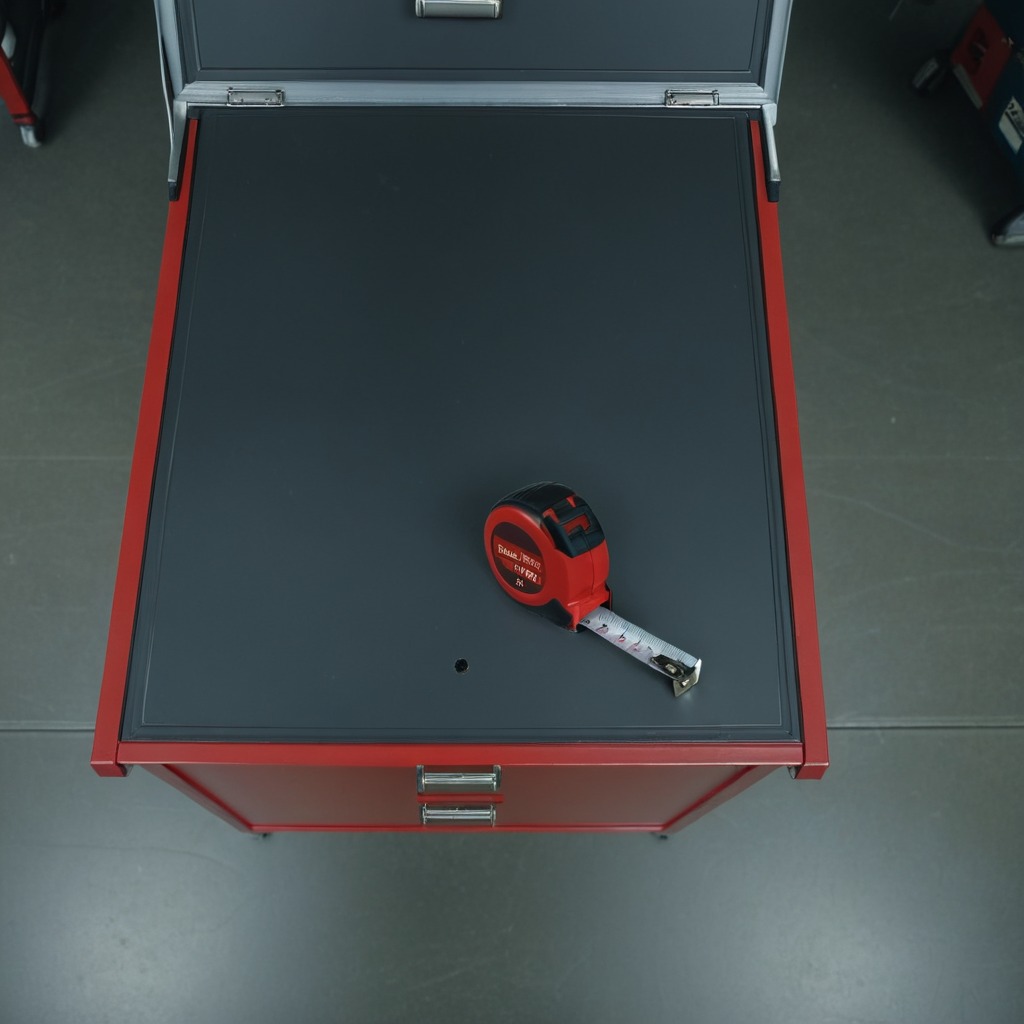
A measuring tape is lying on the toolbox surface in an airplane hangar workshop.